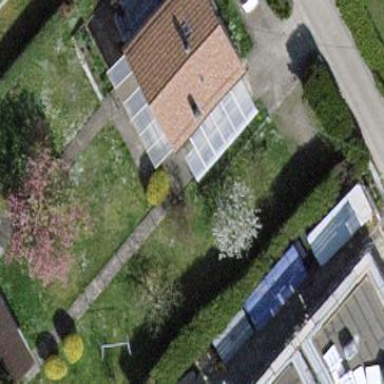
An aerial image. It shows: Garden surrounded by fence.